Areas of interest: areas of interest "Medical"
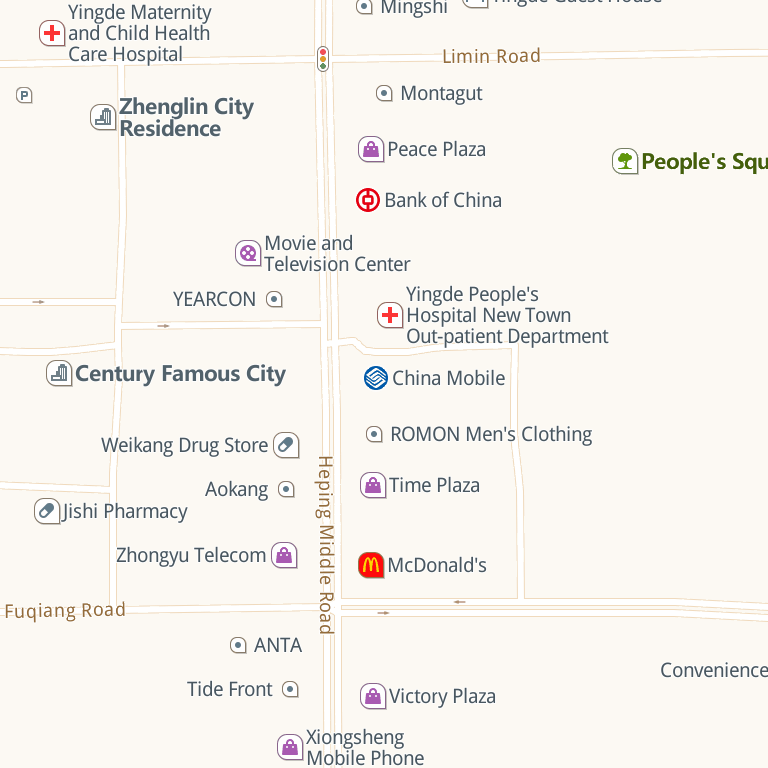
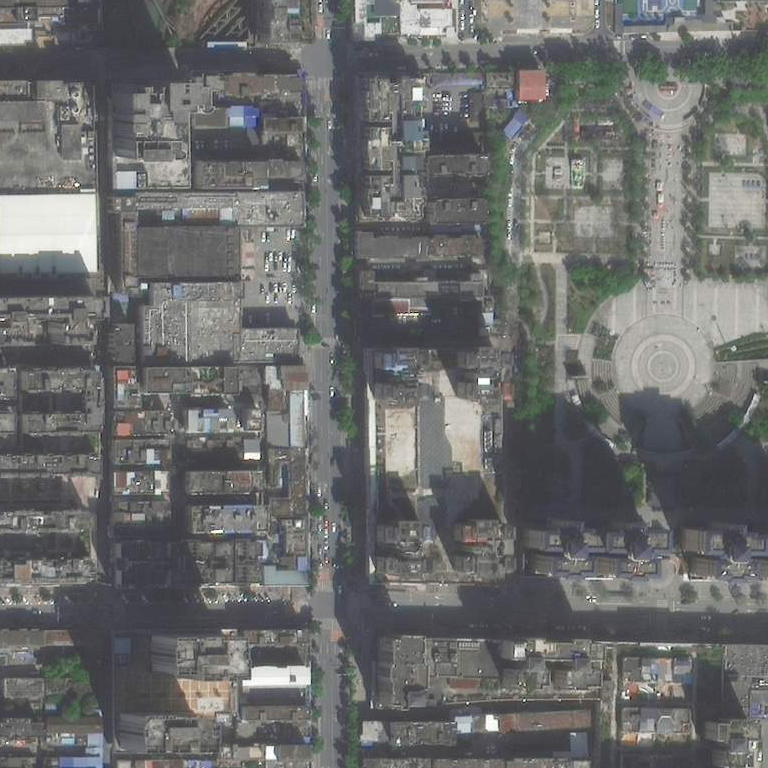